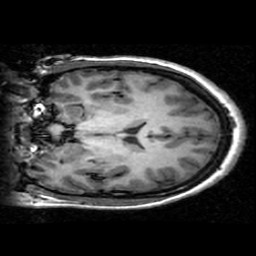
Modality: T1w
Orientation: coronal
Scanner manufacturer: ge
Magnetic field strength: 3 T
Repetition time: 0.009036 s
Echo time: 0.00184 s